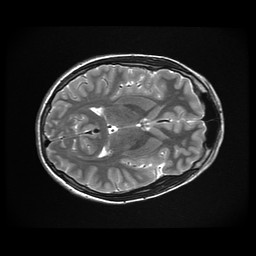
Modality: T2w
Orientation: axial
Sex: male
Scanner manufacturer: ge
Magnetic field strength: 3 T
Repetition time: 5 s
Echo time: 0.1015 s